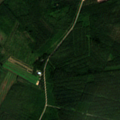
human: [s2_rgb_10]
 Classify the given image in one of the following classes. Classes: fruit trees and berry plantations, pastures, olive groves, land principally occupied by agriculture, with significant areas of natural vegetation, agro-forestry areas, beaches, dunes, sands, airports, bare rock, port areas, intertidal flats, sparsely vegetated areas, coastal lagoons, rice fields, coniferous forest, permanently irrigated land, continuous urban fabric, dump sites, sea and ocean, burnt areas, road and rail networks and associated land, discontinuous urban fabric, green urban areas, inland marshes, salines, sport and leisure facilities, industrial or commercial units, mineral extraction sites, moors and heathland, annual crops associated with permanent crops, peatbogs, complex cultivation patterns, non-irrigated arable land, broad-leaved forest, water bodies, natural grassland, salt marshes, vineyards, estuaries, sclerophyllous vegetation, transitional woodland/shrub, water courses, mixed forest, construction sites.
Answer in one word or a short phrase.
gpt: coniferous forest, mixed forest, transitional woodland/shrub